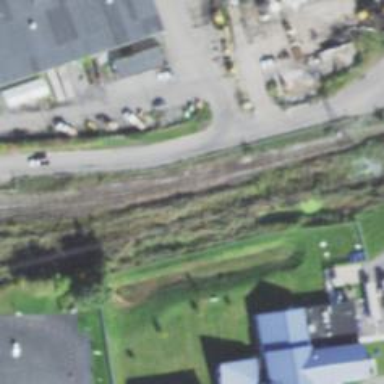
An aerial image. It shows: Disused railway spur service.